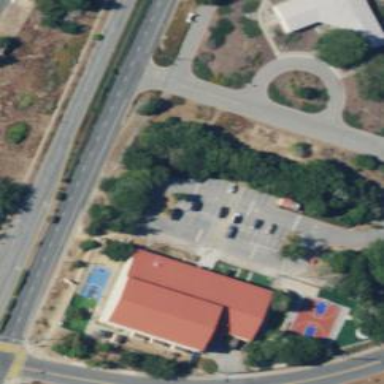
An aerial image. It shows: Parking area.